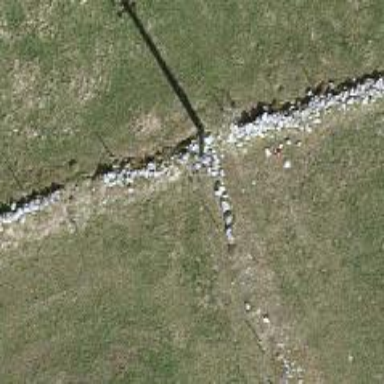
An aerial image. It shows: Dry stone wall barrier.